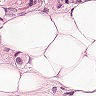
Metastatic tissue present: yes